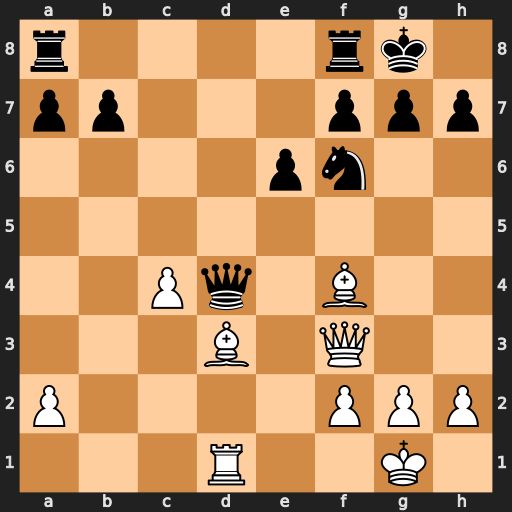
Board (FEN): r4rk1/pp3ppp/4pn2/8/2Pq1B2/3B1Q2/P4PPP/3R2K1
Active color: w
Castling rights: -
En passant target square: -
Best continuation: Bxh7+ Nxh7 Rxd4